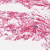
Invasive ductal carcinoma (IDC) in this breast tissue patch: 0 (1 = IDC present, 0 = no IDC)